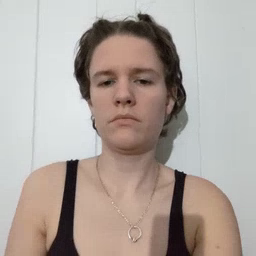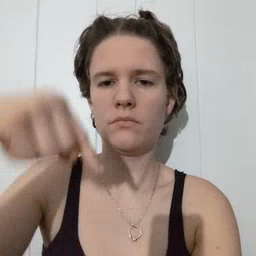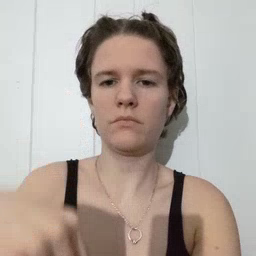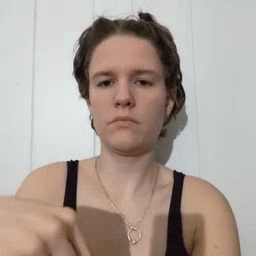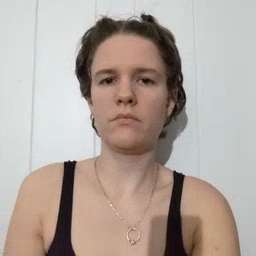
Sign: down